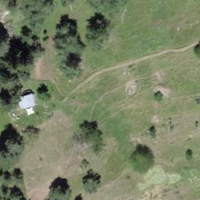
EUNIS habitat code: 23
Species observed at this site:
Echium vulgare